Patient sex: M
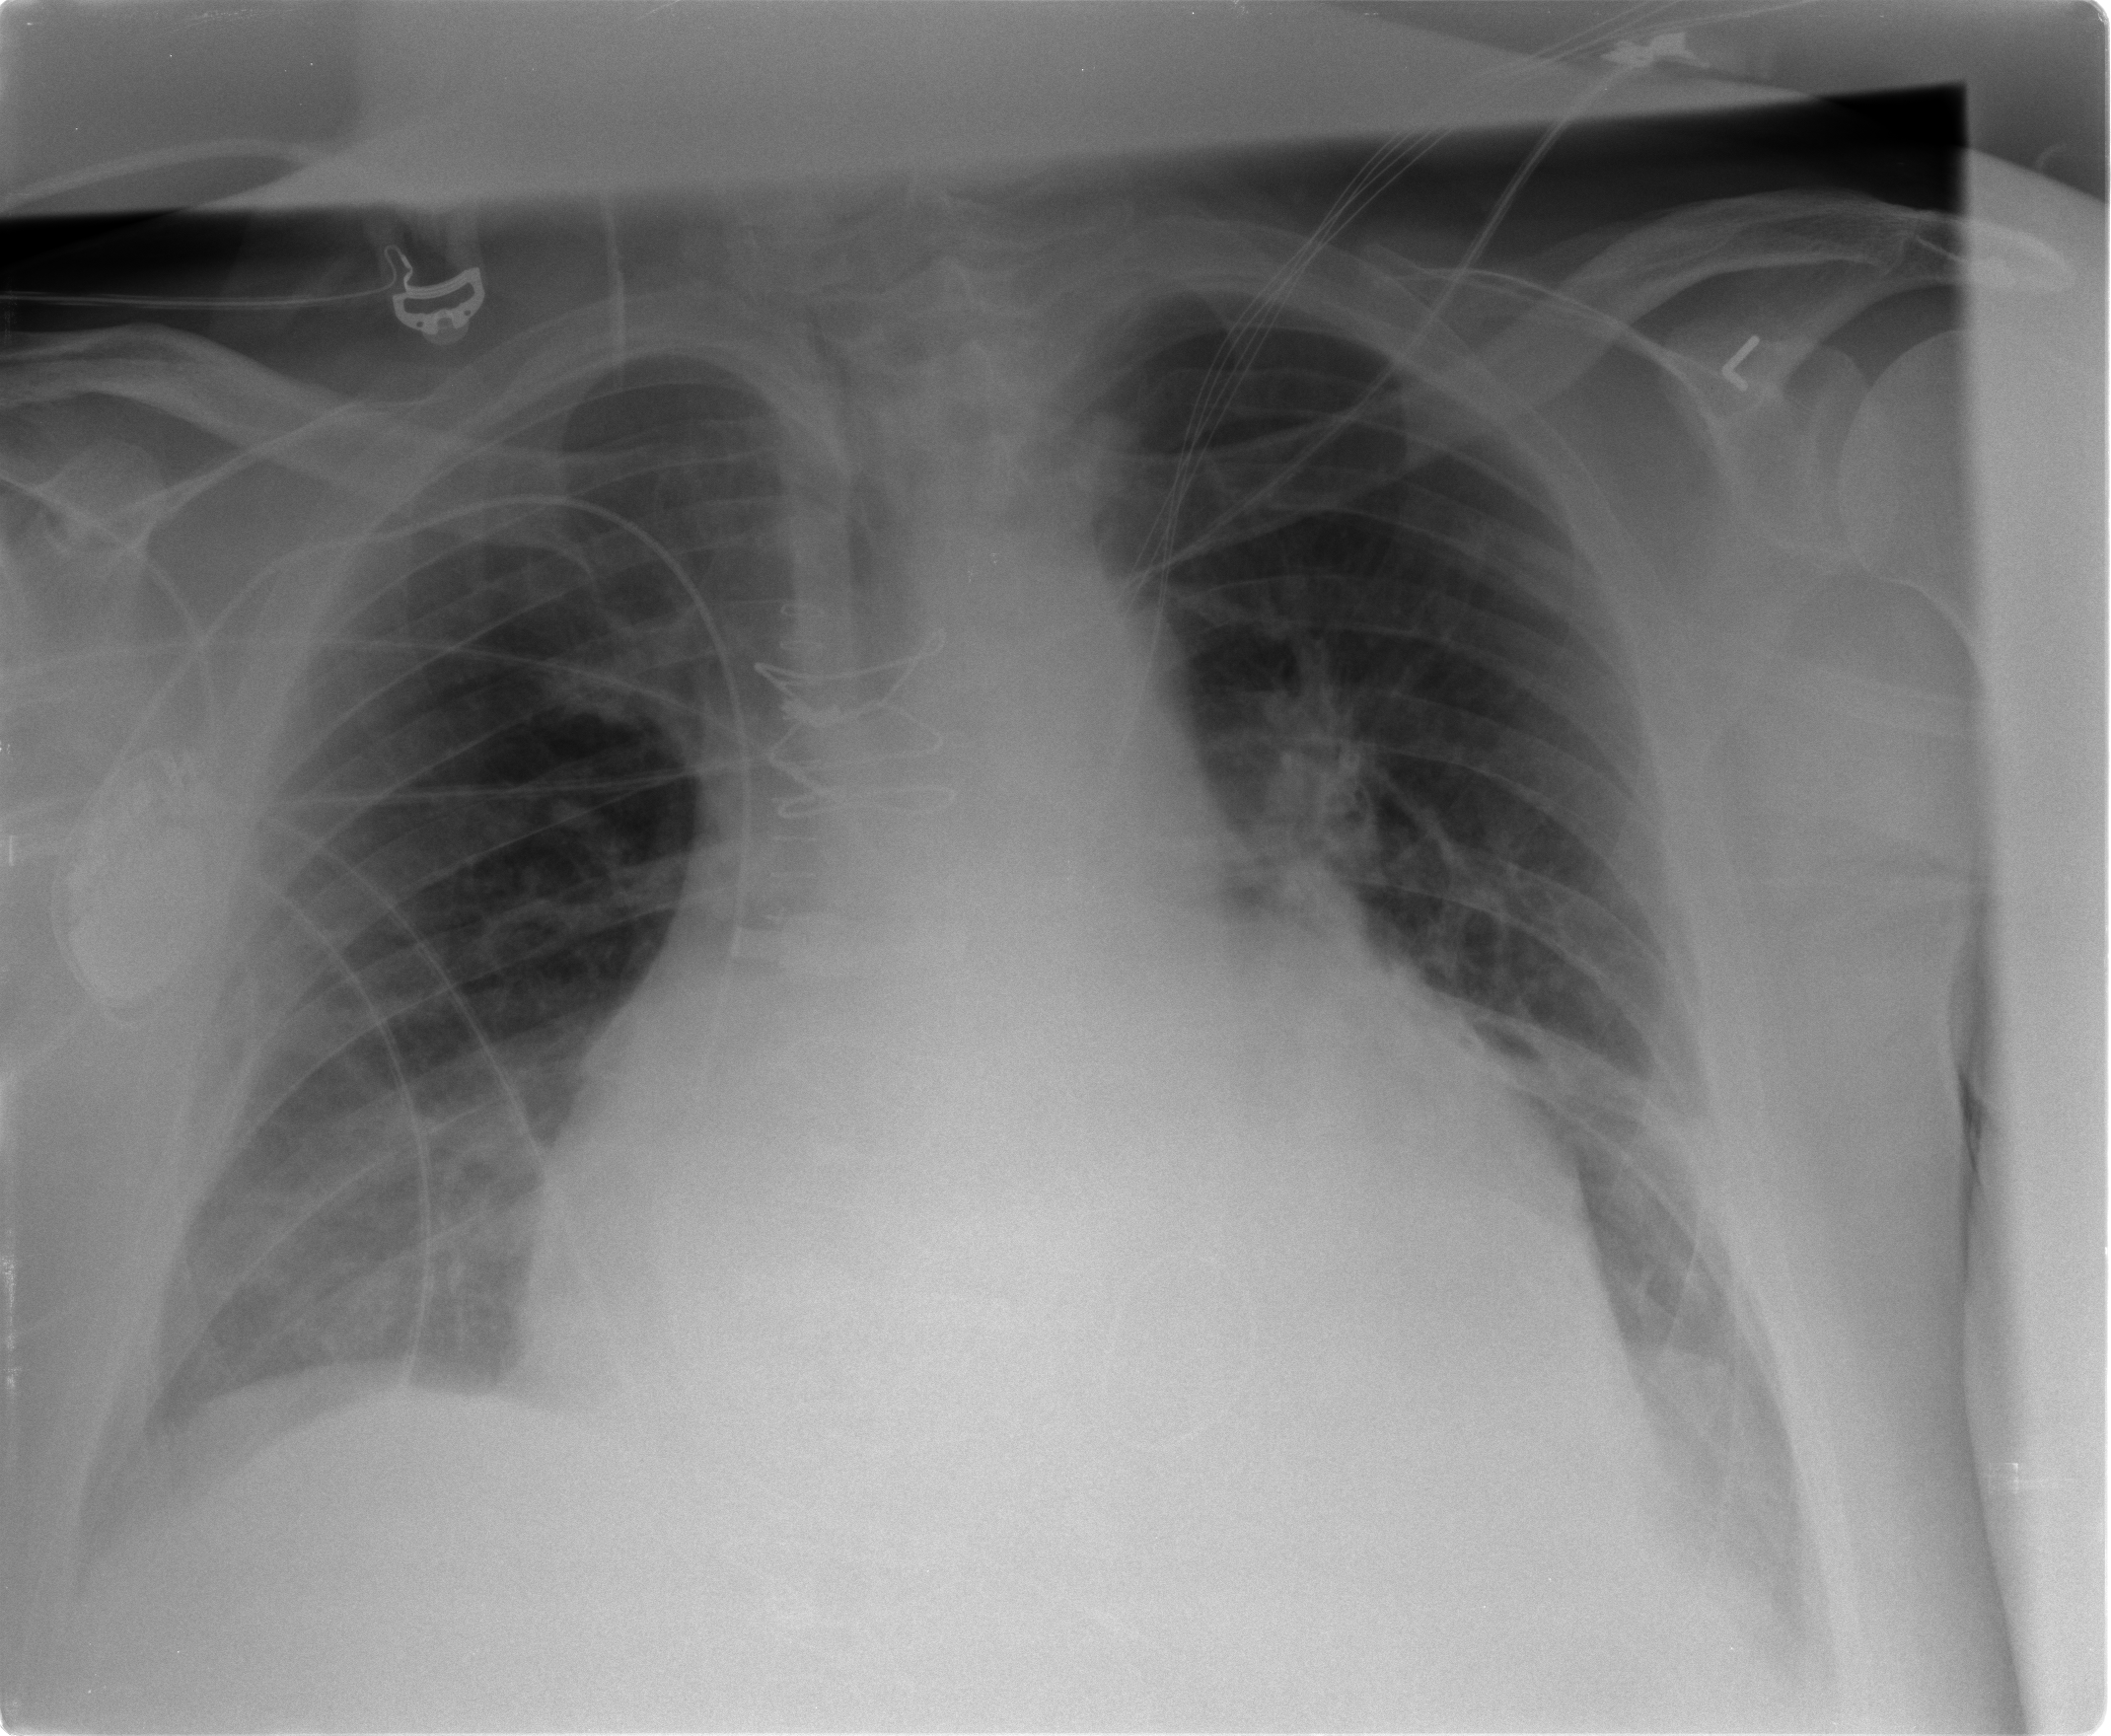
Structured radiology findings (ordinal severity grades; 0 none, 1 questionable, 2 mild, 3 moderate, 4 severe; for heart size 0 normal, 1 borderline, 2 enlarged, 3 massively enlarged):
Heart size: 3
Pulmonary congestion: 2
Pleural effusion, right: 2
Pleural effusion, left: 2
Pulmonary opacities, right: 0
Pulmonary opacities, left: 1
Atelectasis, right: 2
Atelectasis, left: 2